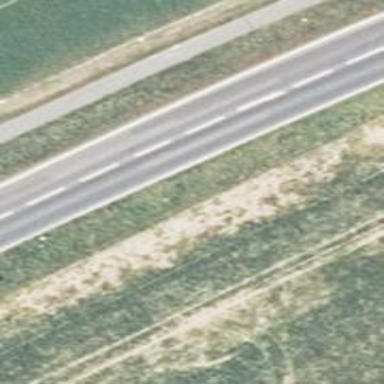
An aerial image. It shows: Asphalt road classified as primary highway.